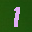
Label: 1